Question: I'd like to find out how to configure an app engine application to request custom permissions. The example below asks to "manage your applications deployed on Google App Engine". How did they pull that off?

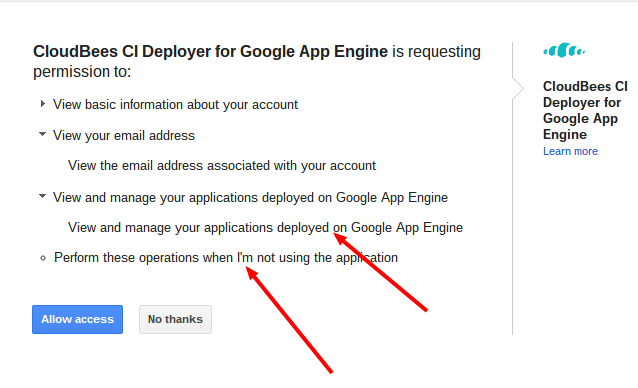
Answer: ## Overview:
The method that the application is using to login is OAuth. What shows up in that box is controlled by the scope.
The purpose of OAuth scopes is accessing information about authenticated users. The scopes are different for each application, and determine what information about a user an application is granted access to.
The following resources might be worth checking out:
- <URL>
The <URL> isn't that great, but might be useful depending on your understanding.
In general, the documentation for each API you intend to use will have the information about what scopes available and should be used.
---
## In Detail:
Concretely, an OAuth request with the scope parameter as
'https://www.googleapis.com/auth/userinfo.email https://www.googleapis.com/auth/userinfo.profile'
would show the user a prompt similar to the following when logging in:
'''
+ View basic information about your account
* View your name, public profile URL, and photo
* View your gender and birthdate
* View your country, language, and timezone
+ View your email address
* View the email address associated with your account
'''
While one with only 'https://www.googleapis.com/auth/userinfo.email' would show something like:
'''
+ View your email address
* View the email address associated with your account
'''
You can customize the scopes depending on what information you want from a user.